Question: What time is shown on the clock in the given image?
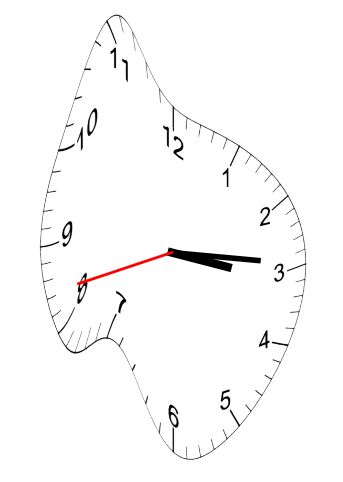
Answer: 03:14:42